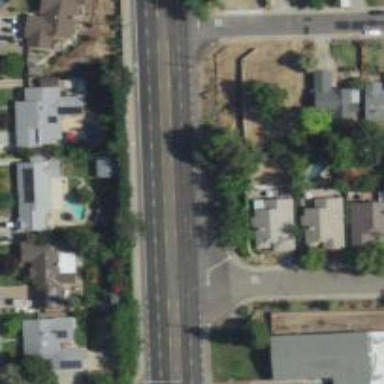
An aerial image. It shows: Primary road with asphalt surface.